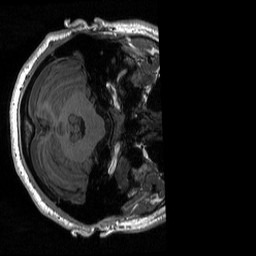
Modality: T1w
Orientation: axial
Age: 21
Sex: male
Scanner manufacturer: siemens
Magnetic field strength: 3 T
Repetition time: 2.3 s
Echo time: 0.00298 s